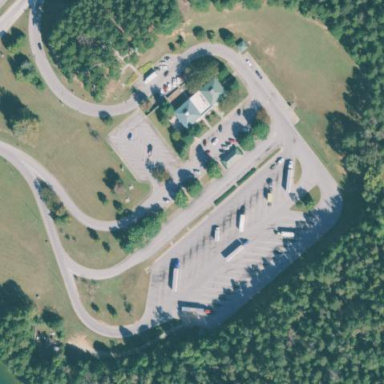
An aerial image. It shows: Rest area along the road with caravan.